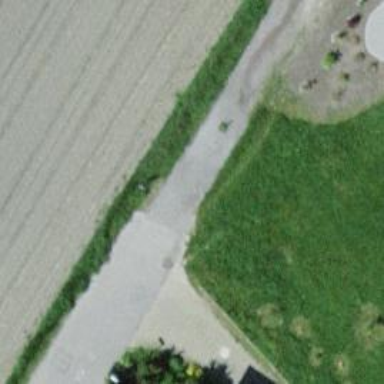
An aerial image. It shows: Bollard.